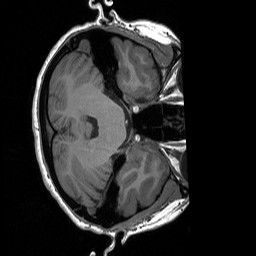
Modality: T1w
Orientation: axial
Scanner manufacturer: siemens
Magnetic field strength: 3 T
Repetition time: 1.76 s
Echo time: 0.0022 s